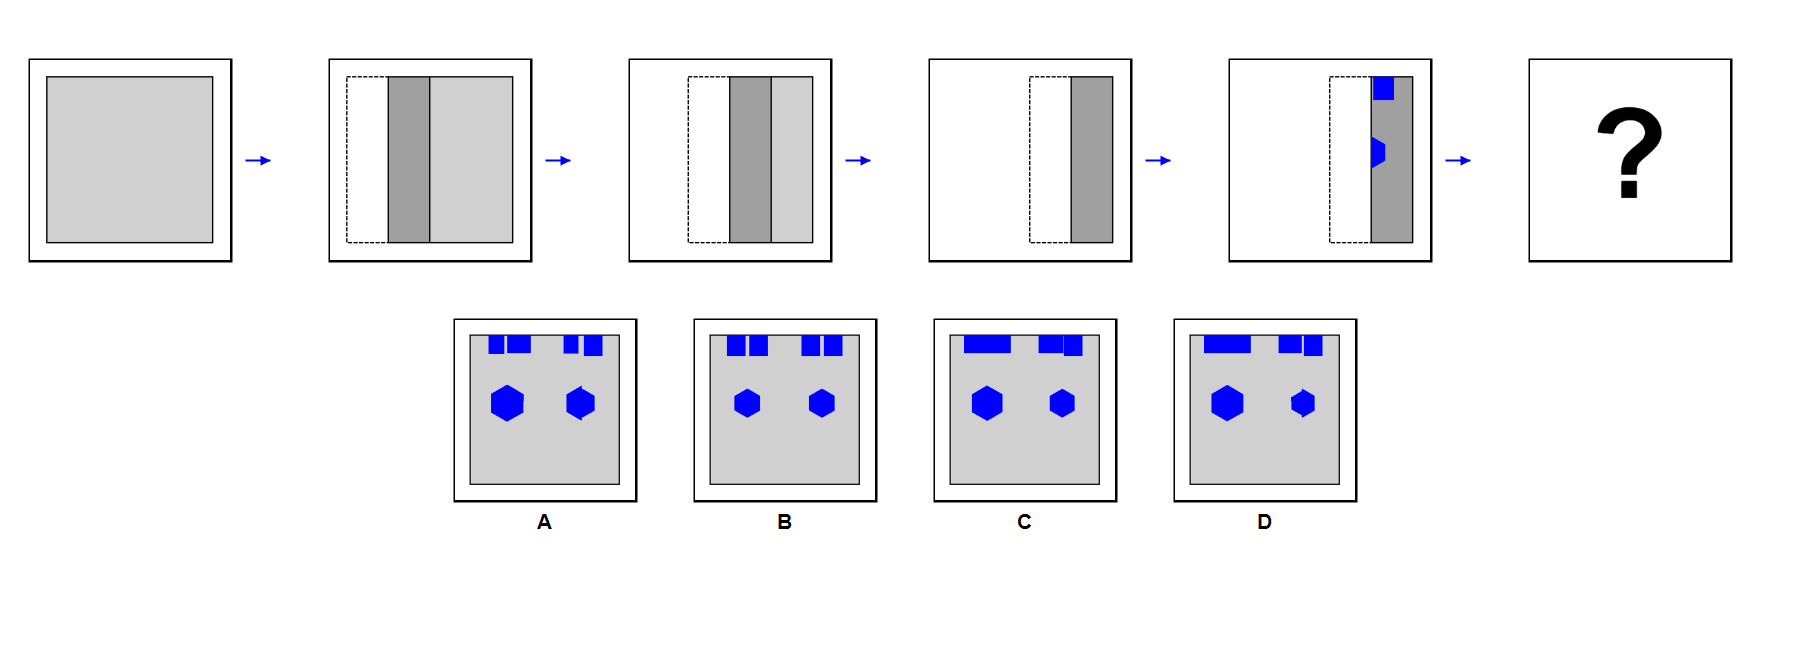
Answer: B